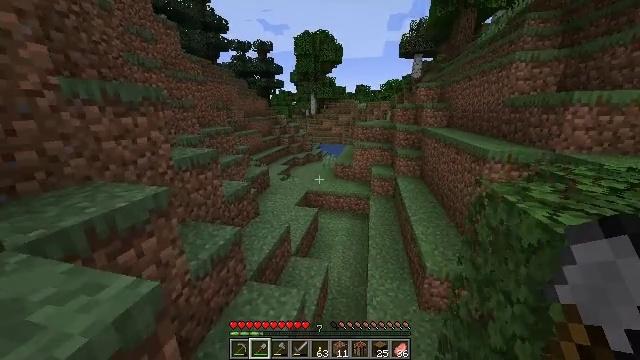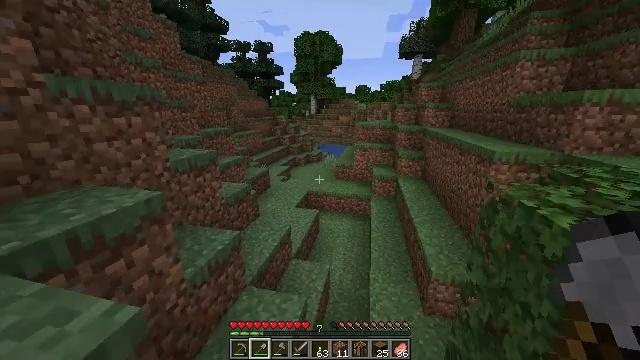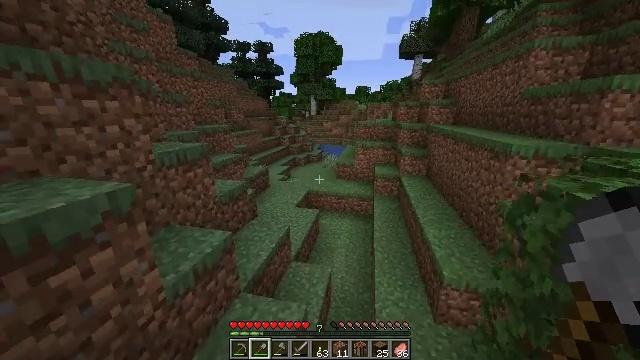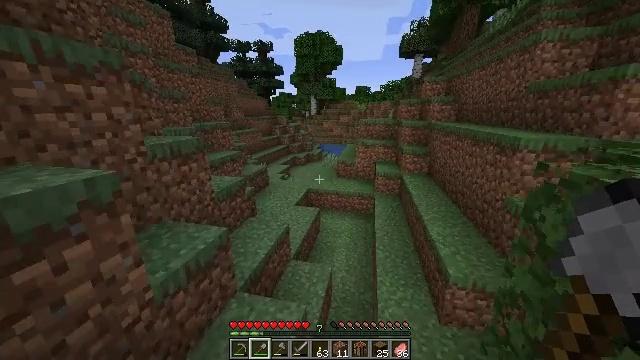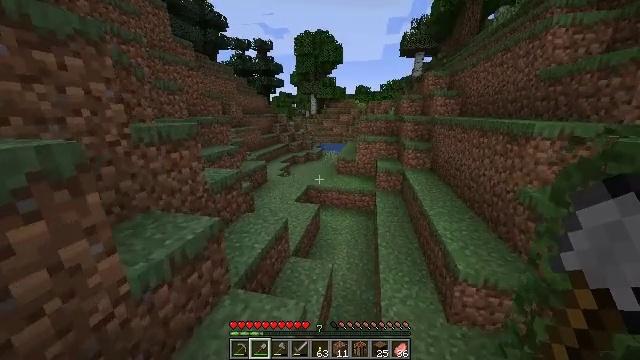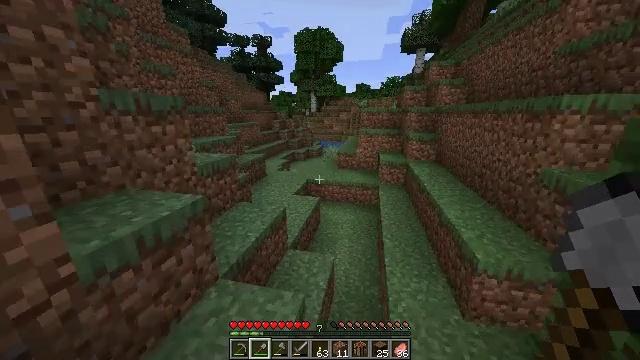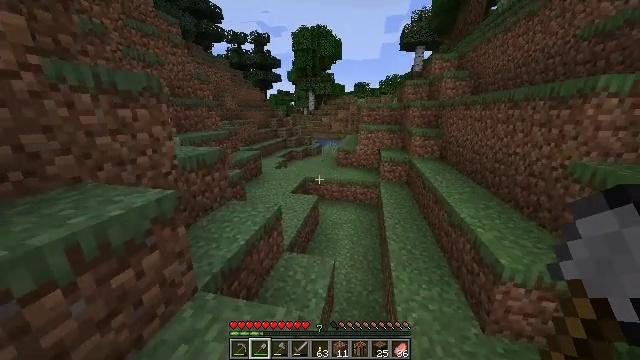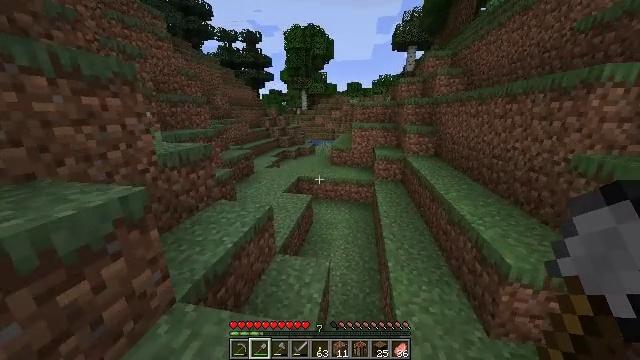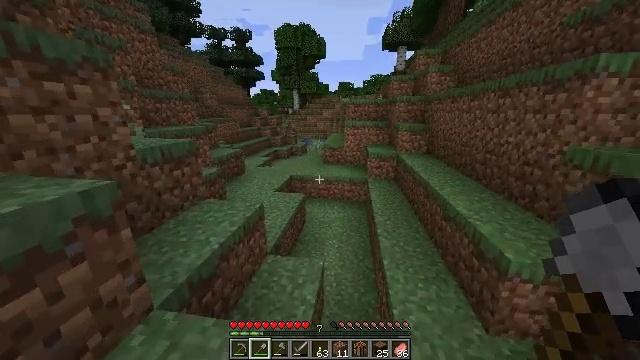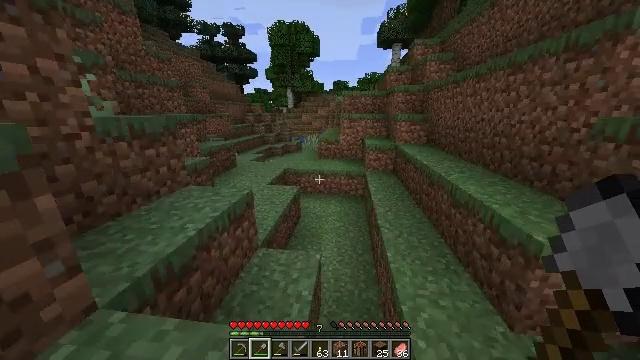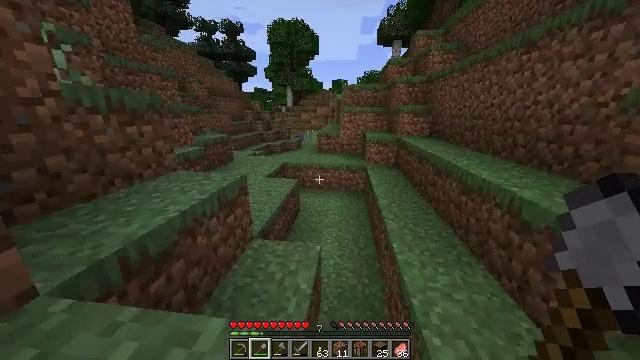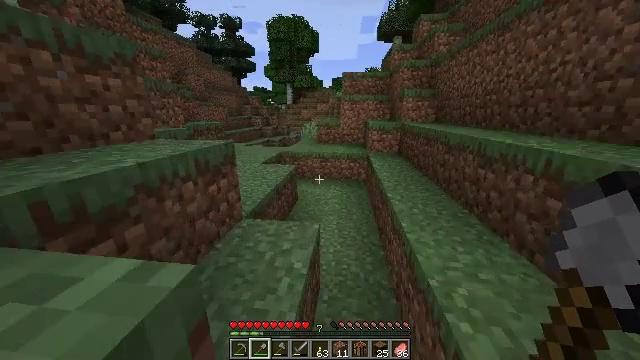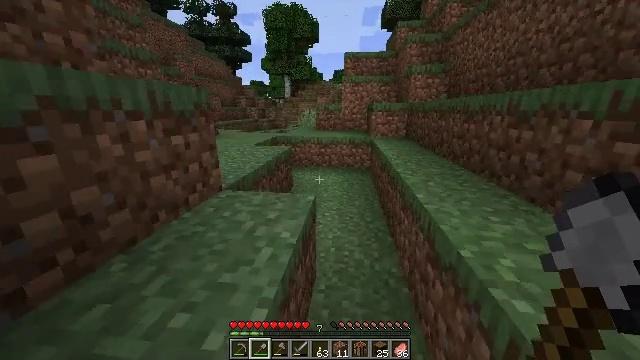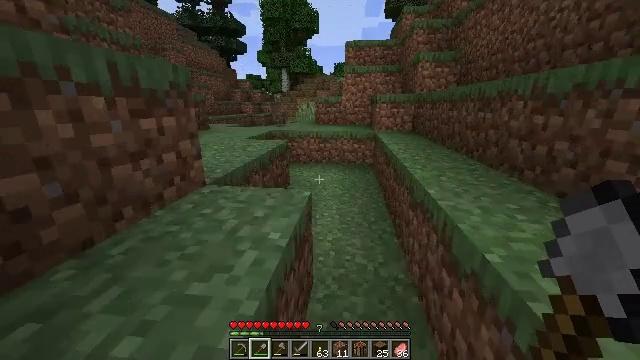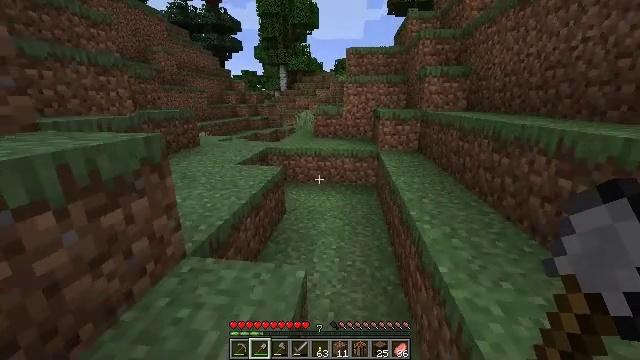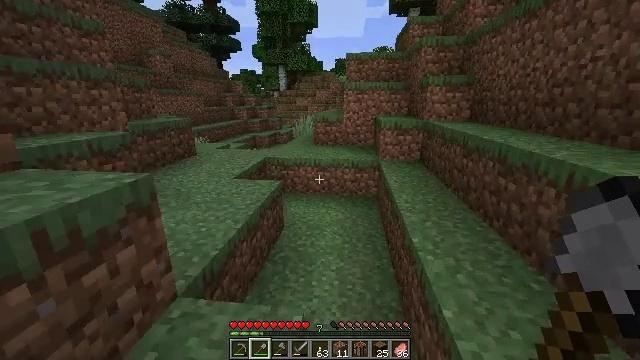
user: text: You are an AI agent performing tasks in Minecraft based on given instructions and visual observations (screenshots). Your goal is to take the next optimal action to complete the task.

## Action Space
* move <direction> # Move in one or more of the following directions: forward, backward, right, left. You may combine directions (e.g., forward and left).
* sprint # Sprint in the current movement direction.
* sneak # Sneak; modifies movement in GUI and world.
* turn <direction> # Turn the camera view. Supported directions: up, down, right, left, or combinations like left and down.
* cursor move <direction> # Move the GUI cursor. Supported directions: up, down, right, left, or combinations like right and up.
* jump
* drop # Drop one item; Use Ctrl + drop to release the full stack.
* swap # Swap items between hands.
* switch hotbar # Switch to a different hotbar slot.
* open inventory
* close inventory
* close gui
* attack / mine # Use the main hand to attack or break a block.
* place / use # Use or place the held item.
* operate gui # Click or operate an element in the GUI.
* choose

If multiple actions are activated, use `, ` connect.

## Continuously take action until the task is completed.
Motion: motion action
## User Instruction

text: Collect the bee nest for honey.
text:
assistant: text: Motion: move forward, sprint
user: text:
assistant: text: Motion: move forward, sprint
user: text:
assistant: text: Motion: move forward, sprint
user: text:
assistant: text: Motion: move forward, sprint
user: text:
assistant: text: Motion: move forward, sprint
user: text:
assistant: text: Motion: move forward, sprint
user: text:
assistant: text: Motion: move forward, sprint, turn right
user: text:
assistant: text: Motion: move forward, sprint, turn right
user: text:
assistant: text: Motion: move forward, sprint, turn right
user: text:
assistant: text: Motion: move forward, sprint, jump
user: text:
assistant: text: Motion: move forward, sprint, jump
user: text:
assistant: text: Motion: move forward, sprint, jump
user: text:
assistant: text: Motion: move forward, sprint, jump
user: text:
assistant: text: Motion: move forward, sprint, jump
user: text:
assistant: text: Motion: move forward, sprint, jump
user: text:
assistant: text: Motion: move forward, sprint, jump
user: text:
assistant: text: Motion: move forward, sprint, jump
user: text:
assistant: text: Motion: move forward, sprint, jump
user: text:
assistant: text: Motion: move forward, sprint, jump
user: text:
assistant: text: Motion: move forward, sprint, jump
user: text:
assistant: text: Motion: move forward, sprint, jump
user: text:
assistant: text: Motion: move forward, sprint, turn left and up, jump
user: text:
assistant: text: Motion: move forward, sprint, turn left, jump
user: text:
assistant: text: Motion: move forward, sprint, jump
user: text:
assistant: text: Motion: move forward, sprint
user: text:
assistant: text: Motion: move forward, sprint
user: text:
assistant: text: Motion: move forward, sprint
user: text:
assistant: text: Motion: move forward, sprint
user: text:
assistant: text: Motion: move forward, sprint
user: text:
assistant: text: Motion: move forward, sprint